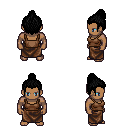
a pixel art fantasy rpg character, male body template, human, dark skin, brown pirate shirt, robe skirt, black short topknot hairstyle, four views (front, back, left, right), 2x2 character sprite sheet, small pixel art, hard edges, no anti-aliasing